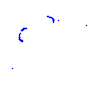
Particle: proton